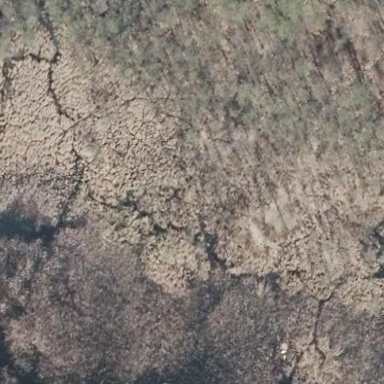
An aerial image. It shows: Swampy wetland area.